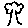
Label: tree